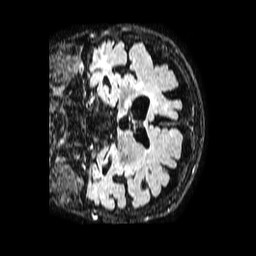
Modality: FLAIR
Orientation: coronal
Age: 87
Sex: female
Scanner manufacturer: philips
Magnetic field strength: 1.5 T
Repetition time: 4.8 s
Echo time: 0.3 s